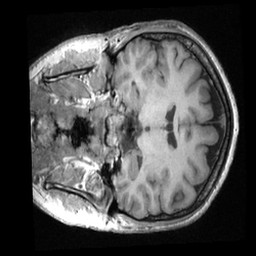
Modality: T1w
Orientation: coronal
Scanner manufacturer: ge
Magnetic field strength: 3 T
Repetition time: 0.007084 s
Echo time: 0.002612 s